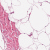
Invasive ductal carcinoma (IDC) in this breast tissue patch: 0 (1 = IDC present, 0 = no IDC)